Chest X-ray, PA view. Patient: 40 years old, sex M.
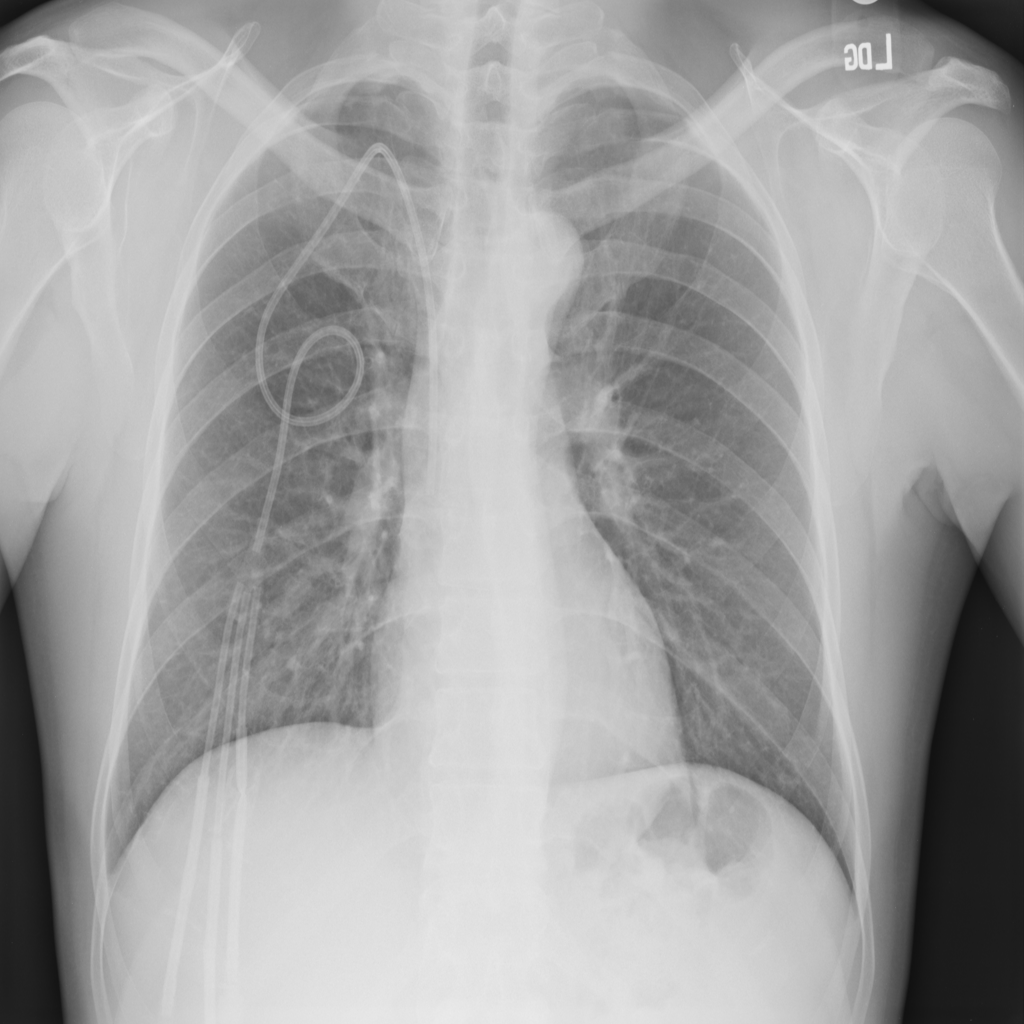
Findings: No Finding